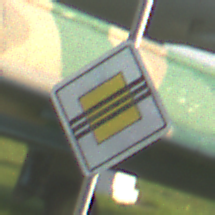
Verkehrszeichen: EndeVorfahrtsstrasse
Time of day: SunriseSunset
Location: Outdoor (Special)
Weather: Clear
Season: NotSpecified
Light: Natural